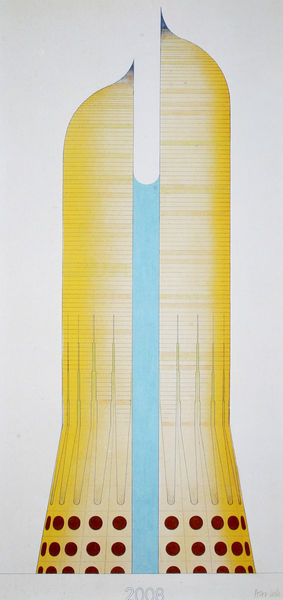
Titel: Trickling Towers, Turm-Variation
Künstler: Peter Cook
Schlagwörter: blau, wasser, weiß, gelb, braun, licht, mitte, skizze, türkis, gebäude, rot, muster, architektur, spitzen, turm, hellblau, taille, abstrakt, einschnitt, grafik, graphik, siebdruck, linien, jahreszahl, punkte, penis, höhe, kreise, schraffiert, entwurf, senkrecht, zacken, seiten, dynamisch, etagen, geschosse, achse, stockwerke, varianten, differenz, differnez, pegel, rakate